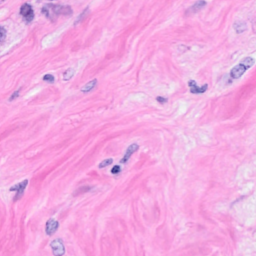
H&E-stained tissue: Breast